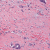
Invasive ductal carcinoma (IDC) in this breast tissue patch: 1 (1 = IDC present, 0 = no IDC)